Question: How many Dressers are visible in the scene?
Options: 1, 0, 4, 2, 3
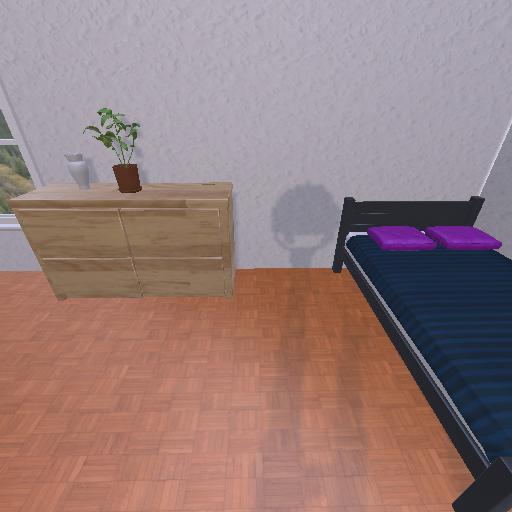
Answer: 1